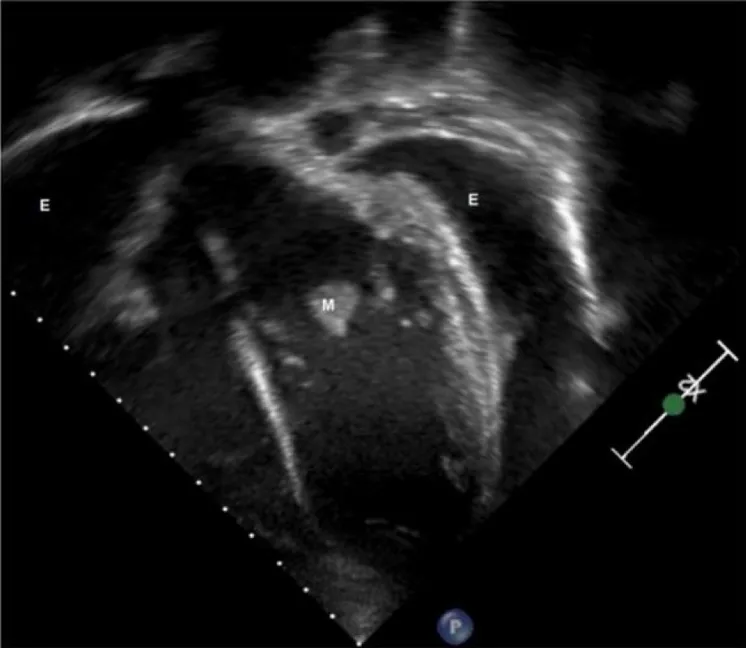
Posterior and anterior pericardial effusion (E), The vegitation attached to mital valve and submital apperatus (M).
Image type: radiology (ultrasound)